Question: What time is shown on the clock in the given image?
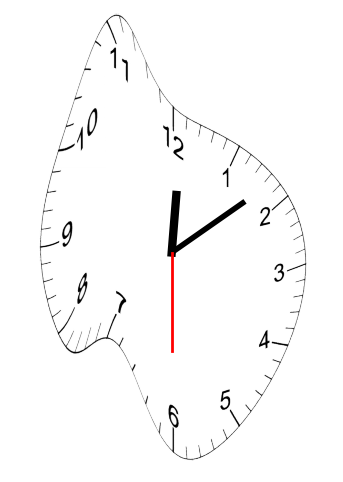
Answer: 12:08:30